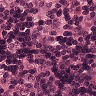
Metastatic tissue present: no